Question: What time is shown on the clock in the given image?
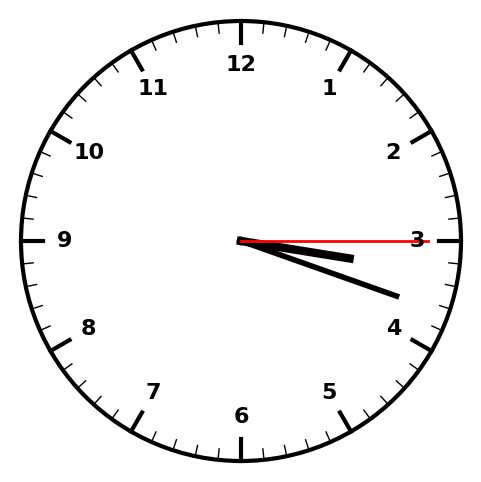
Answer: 03:18:15